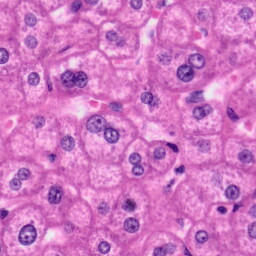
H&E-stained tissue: Liver